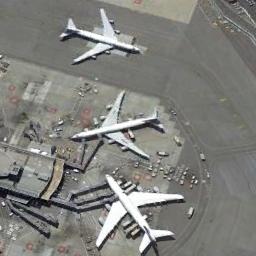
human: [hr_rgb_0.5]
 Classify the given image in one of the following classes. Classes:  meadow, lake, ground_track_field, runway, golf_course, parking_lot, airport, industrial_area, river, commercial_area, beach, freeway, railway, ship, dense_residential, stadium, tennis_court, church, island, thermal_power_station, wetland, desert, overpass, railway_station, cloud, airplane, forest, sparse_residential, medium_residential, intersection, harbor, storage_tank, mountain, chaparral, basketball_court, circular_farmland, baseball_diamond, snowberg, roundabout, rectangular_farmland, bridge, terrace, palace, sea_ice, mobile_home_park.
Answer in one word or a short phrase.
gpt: airplane